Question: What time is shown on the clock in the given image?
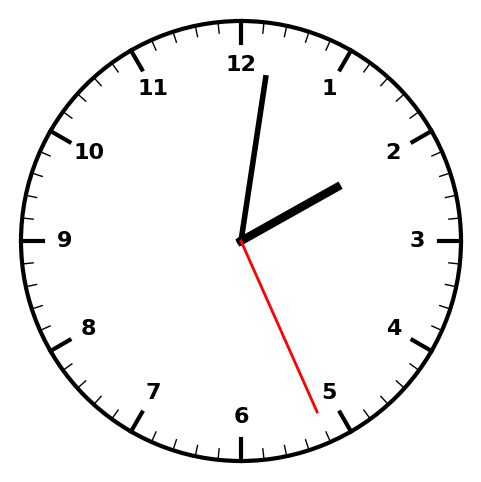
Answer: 02:01:26